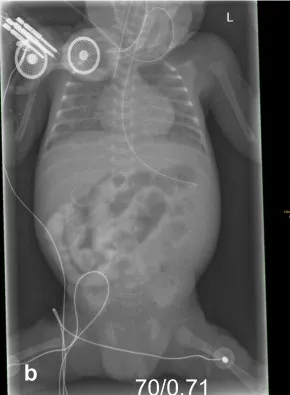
Initial X-rays of both twins. II. Showing contrast agent stopping at the inflated, distended small intestine next to signs of neonatal respiratory distress syndrome.
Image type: radiology (x_ray)